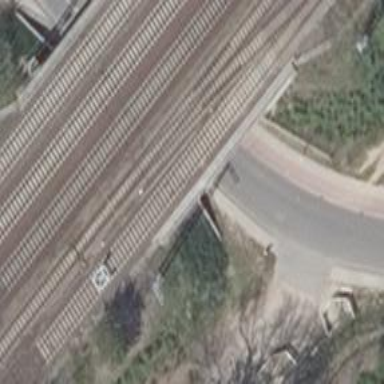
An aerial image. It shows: Railway bridge with electrified contact lines. This bridge serves as siding.